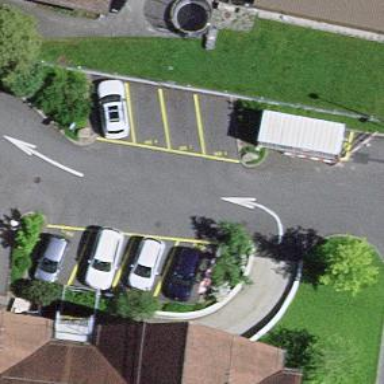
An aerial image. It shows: Lift gate barrier.